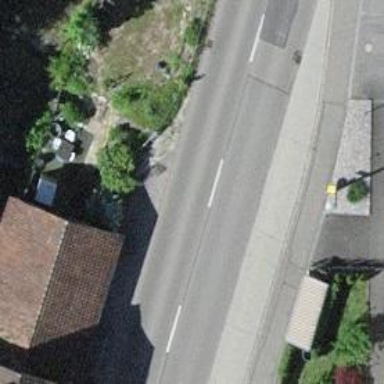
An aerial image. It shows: Bus stop equipped with public transport stop position.